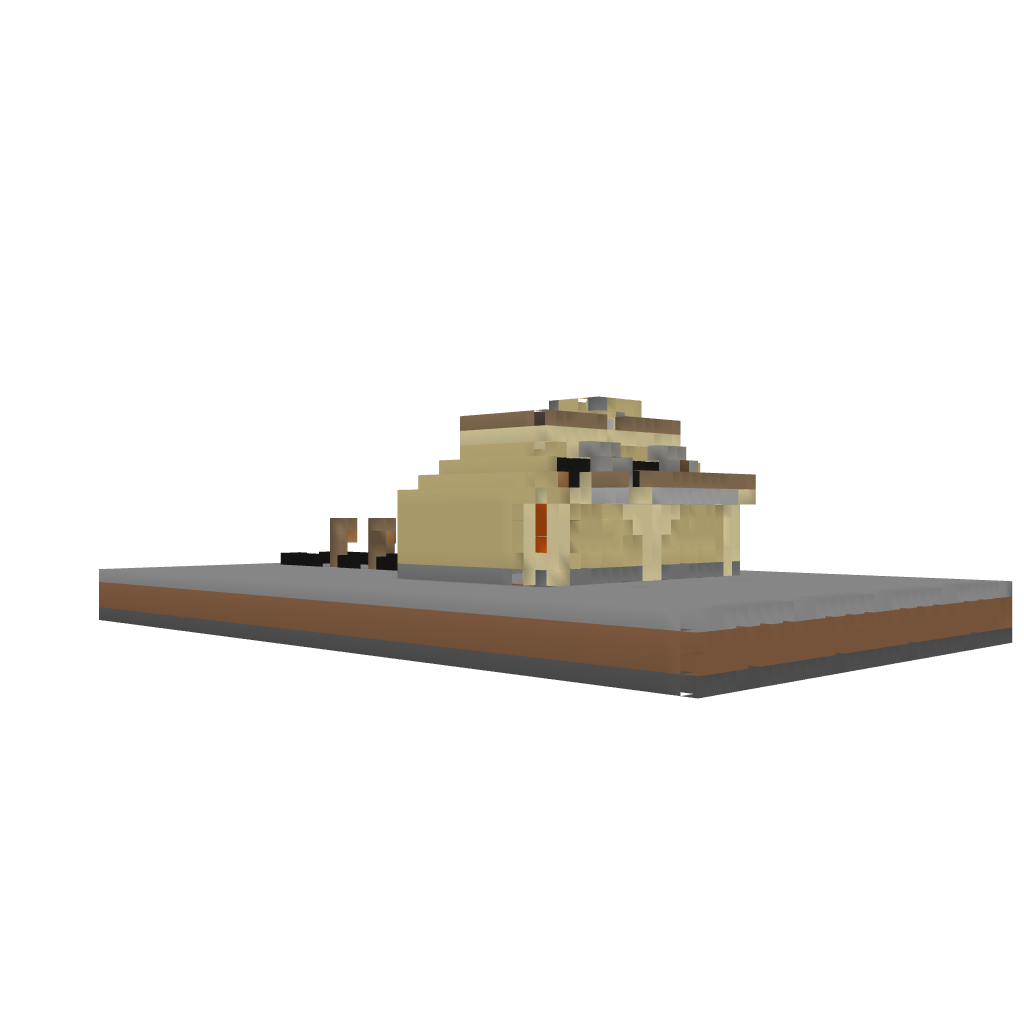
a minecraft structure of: Luxury  Villa